Question: I have a layout that should be fairly straightforward, but for some unknown reason there is just this magical space appearing from ...... nothing. There is no element for it. I can't explain it.
I have a picture, and a jsFiddle that reproduces the problem. This happens across all browsers.
<URL>

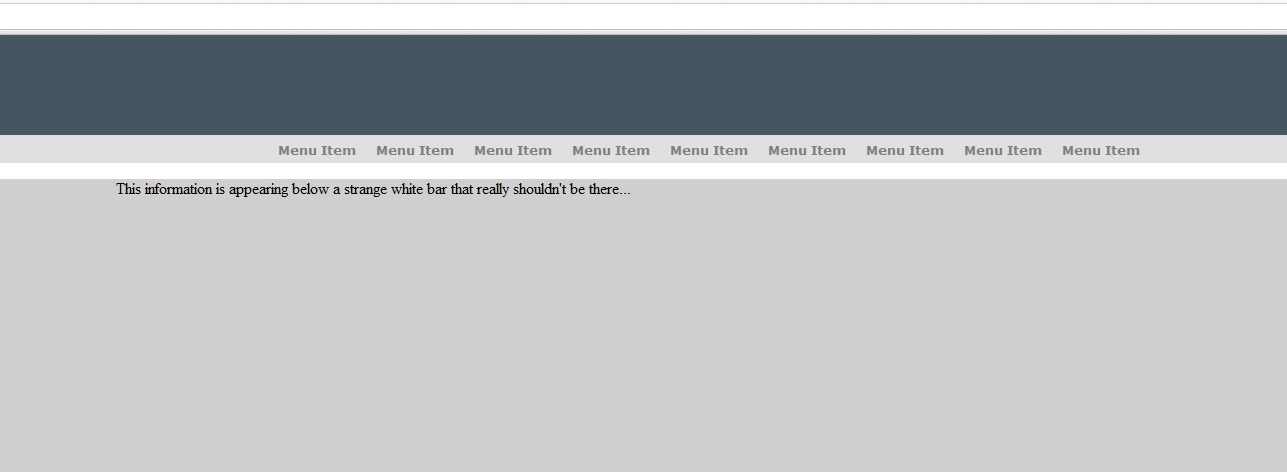
Answer: It's coming from the 'p' element in here:
'''
<div class="container">
<article>
<p>
This information is appearing below a strange white bar that really shouldn't be there...
</p>
</article>
</div>
'''
You're getting bitten by collapsing margins:
- <URL>
To fix it, you could add 'overflow: hidden' to your 'article', like this: <URL>